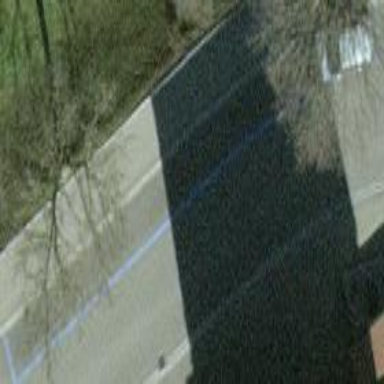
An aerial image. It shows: Parking lane with asphalt surface.